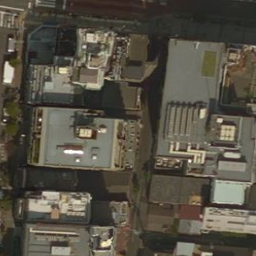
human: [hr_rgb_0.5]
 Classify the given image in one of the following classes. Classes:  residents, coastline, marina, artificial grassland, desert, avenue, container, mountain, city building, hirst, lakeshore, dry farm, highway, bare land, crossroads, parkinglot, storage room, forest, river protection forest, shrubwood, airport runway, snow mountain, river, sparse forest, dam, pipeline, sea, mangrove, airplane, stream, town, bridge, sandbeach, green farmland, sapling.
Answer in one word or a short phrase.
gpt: city building